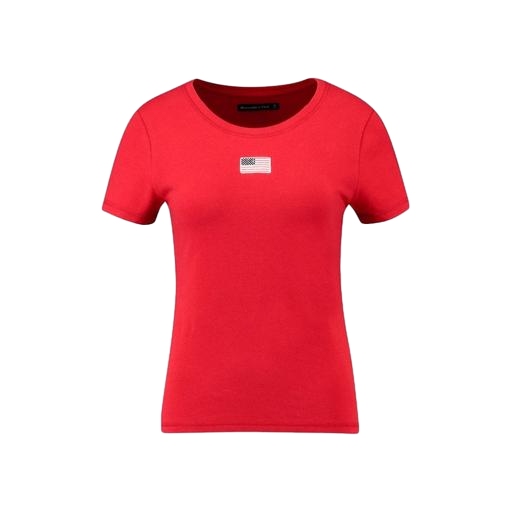
red t-shirt woman, red iconic women's round neck, red ladies t-shirt short sleeve, white background